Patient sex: F
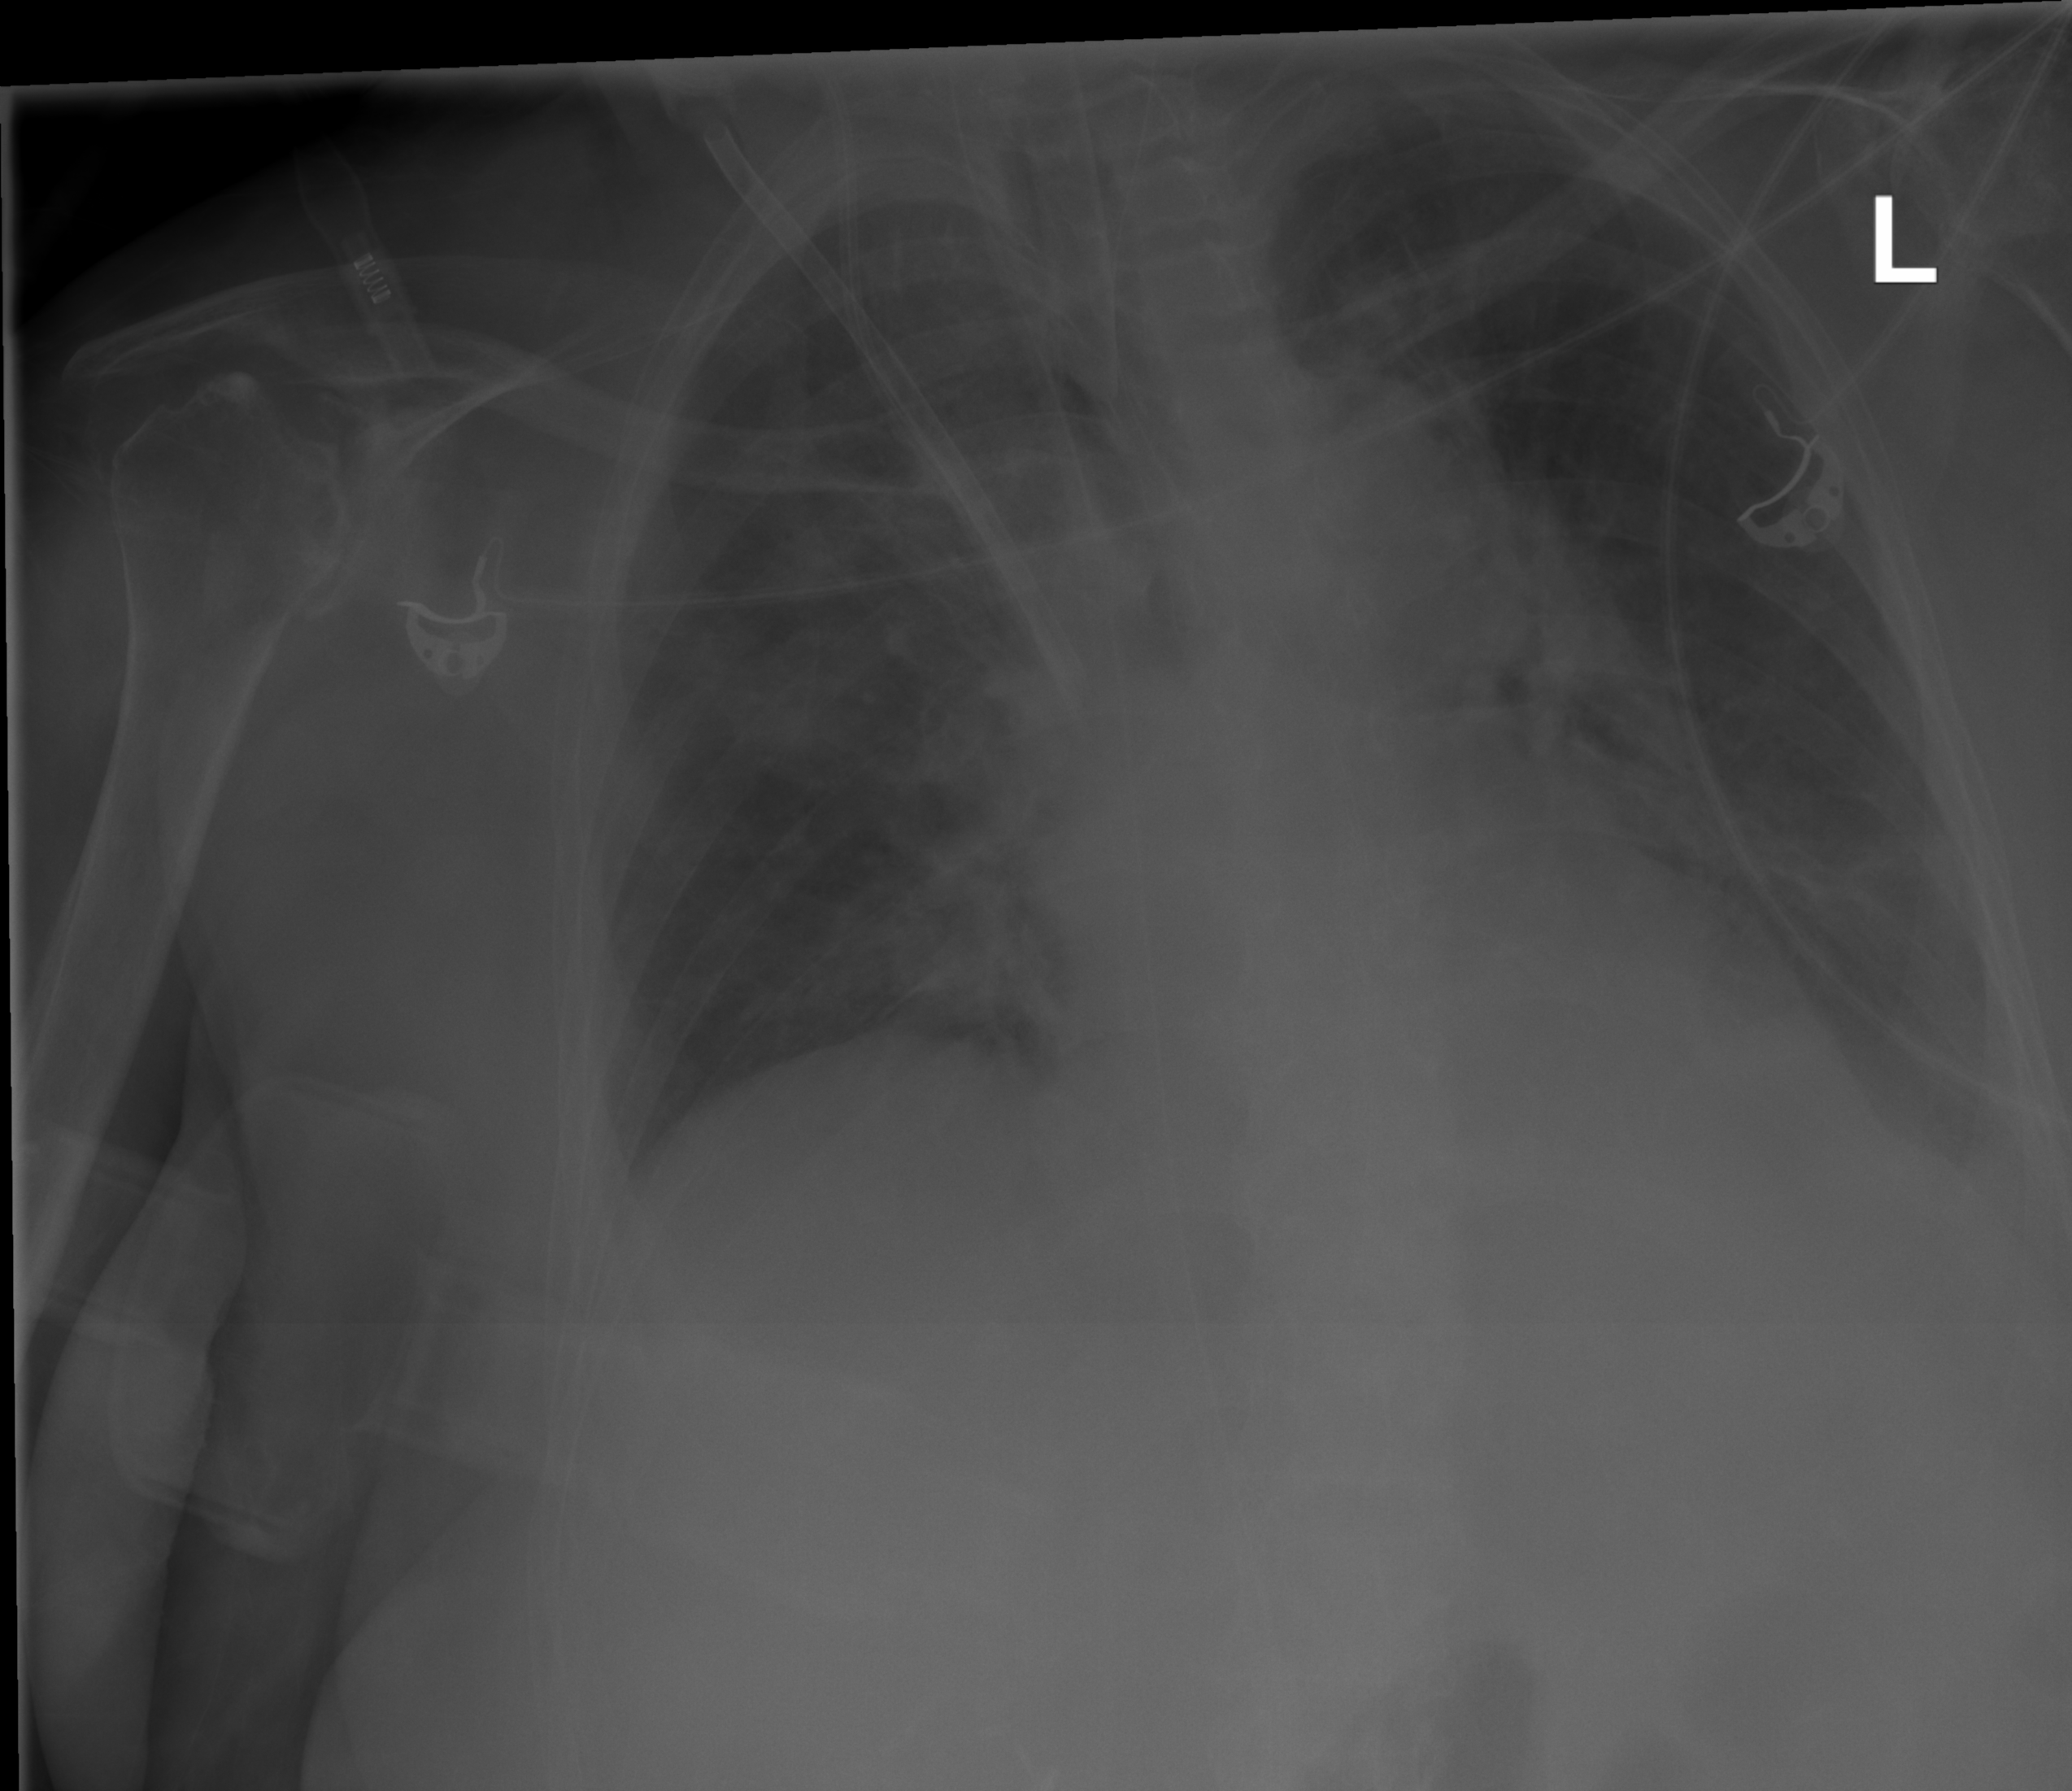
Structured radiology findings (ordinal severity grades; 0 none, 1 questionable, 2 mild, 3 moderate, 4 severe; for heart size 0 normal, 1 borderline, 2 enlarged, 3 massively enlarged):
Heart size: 1
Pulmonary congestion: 2
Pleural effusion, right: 0
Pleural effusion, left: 1
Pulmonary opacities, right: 1
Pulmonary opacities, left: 1
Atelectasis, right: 0
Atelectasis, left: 0